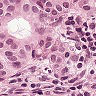
Metastatic tissue present: yes